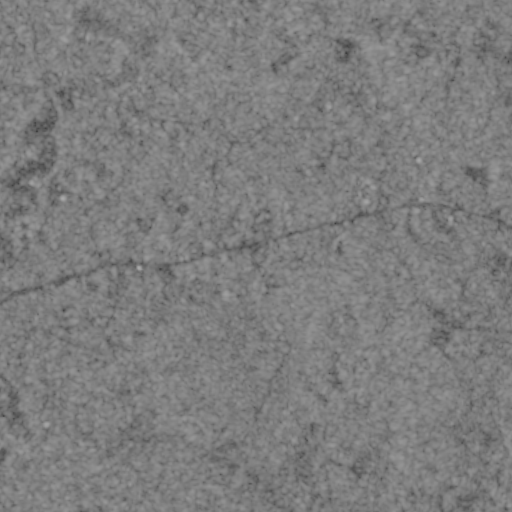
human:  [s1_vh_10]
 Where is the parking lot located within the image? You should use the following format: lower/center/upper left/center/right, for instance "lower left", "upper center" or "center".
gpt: The parking lot is located in the center left of the image.
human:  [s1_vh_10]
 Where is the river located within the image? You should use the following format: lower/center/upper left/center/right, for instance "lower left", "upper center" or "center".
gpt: The river is located in the upper left of the image.
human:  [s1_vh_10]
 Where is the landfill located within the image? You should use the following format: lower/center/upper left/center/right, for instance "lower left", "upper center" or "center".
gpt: There is no landfill in the image.

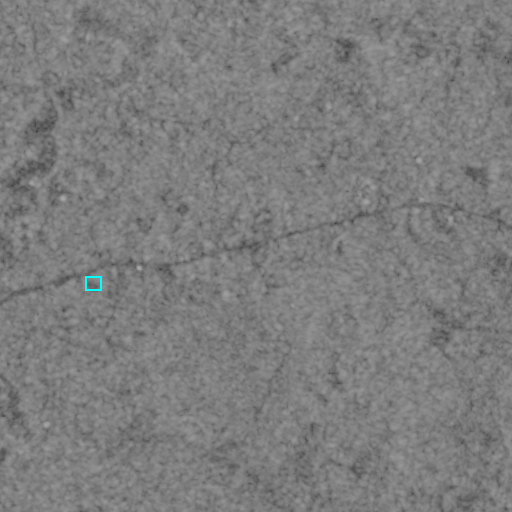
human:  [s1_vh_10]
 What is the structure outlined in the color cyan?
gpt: The structure outlined in cyan is a parking lot.
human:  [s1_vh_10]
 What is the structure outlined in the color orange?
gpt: There is no orange outline.